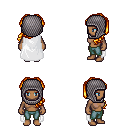
a pixel art fantasy rpg character, female body template, human, dark skin, white cape, teal pants, light blonde princess hairstyle, chain hood, four views (front, back, left, right), 2x2 character sprite sheet, small pixel art, hard edges, no anti-aliasing